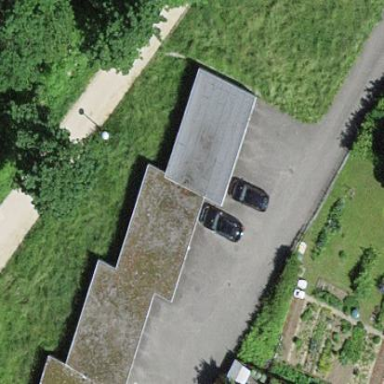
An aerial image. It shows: Group of garages.